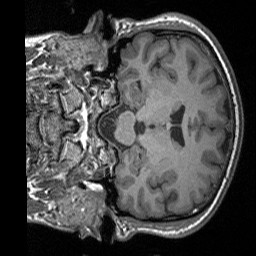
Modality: T1w
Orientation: coronal
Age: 31
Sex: male
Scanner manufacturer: siemens
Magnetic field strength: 3 T
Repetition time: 1.9 s
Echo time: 0.00252 s